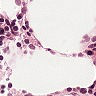
Metastatic tissue present: no